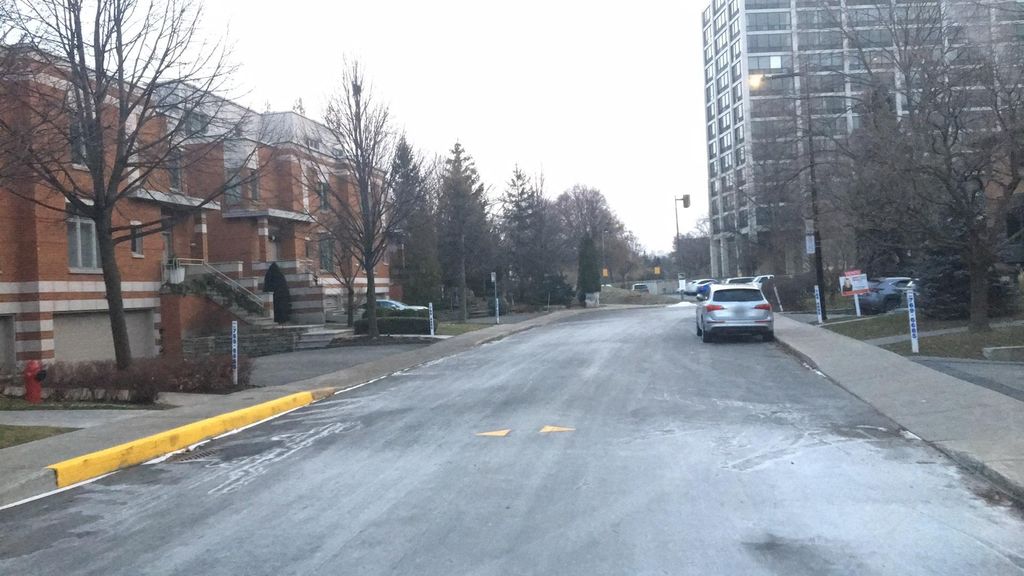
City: montreal